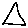
Label: triangle